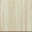
Piece: xx